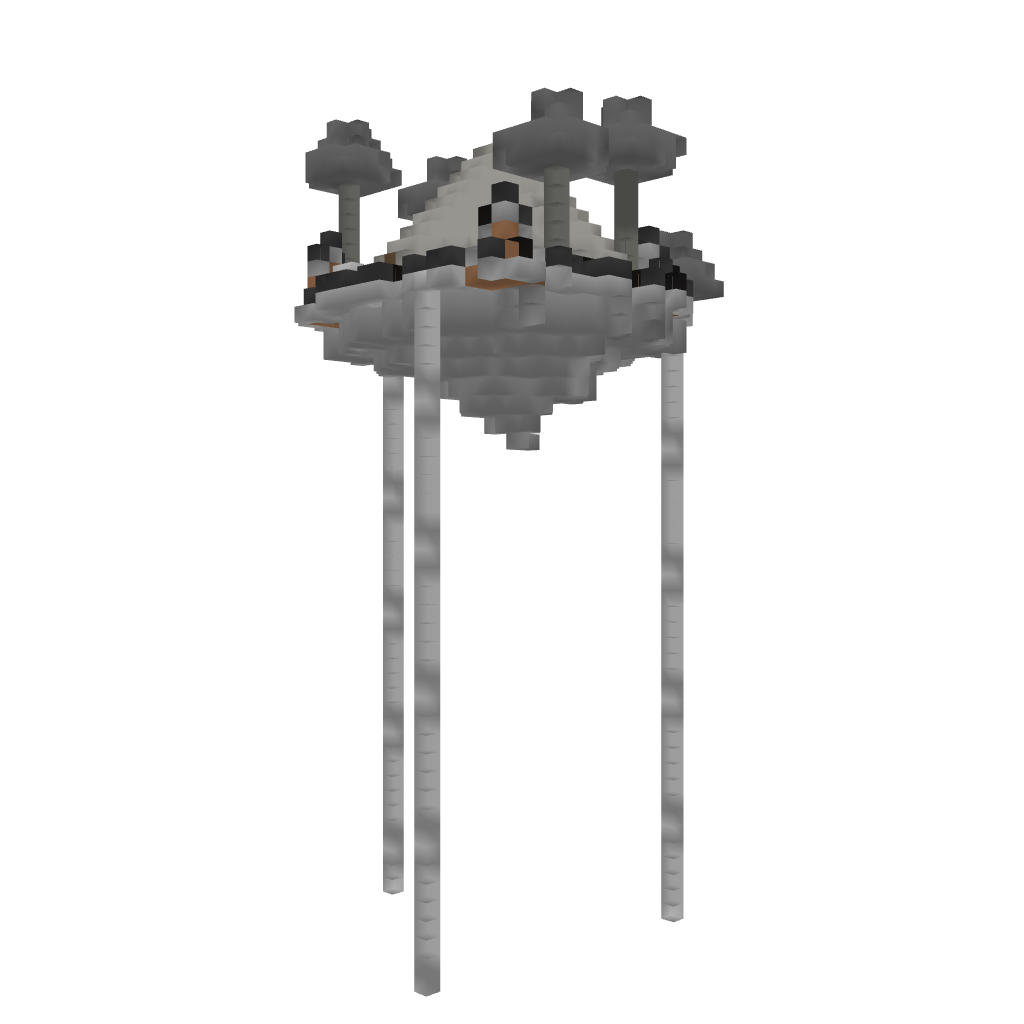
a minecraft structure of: Floating Islands SIMPLE